Field crop: maize
Growth stage: 2
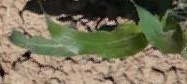
Species: maize